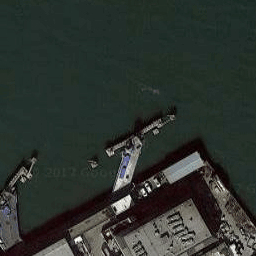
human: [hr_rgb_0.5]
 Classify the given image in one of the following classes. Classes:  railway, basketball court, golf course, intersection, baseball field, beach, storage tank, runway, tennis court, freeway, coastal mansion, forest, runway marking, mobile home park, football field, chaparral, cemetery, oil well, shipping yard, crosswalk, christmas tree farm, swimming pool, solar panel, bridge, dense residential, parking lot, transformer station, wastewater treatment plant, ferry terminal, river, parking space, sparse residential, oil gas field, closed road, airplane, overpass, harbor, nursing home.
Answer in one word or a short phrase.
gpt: ferry terminal